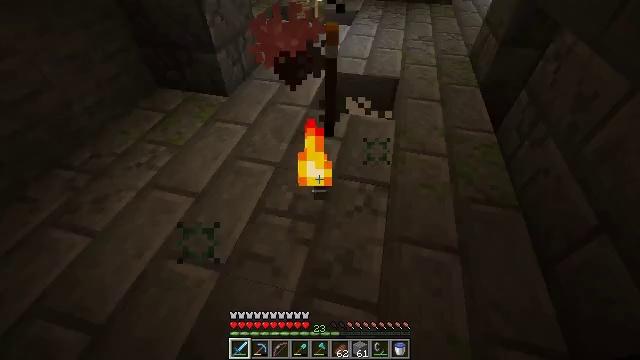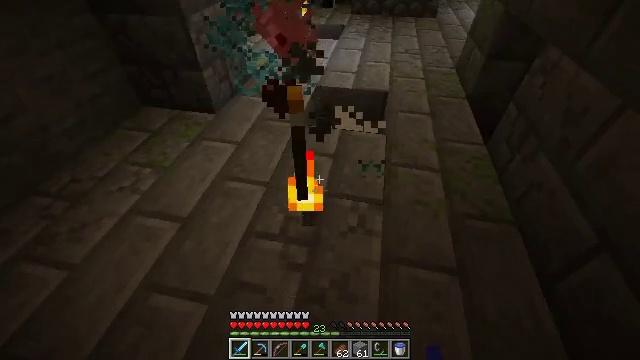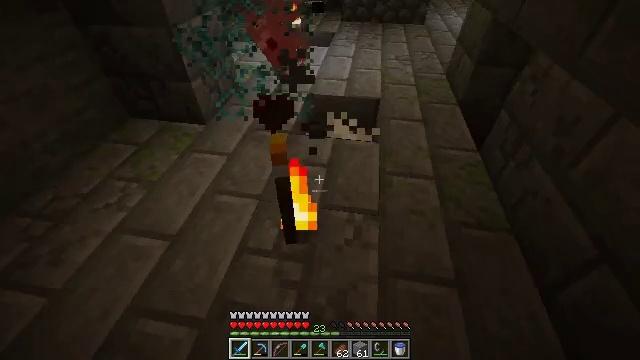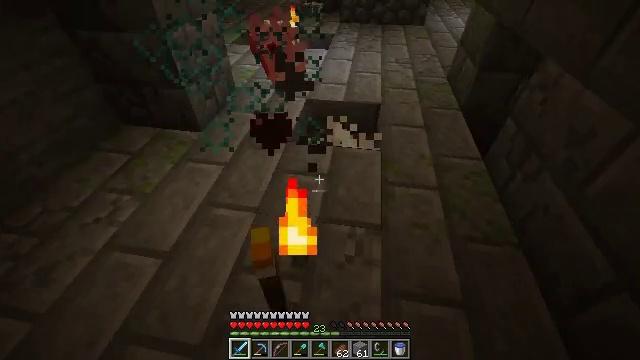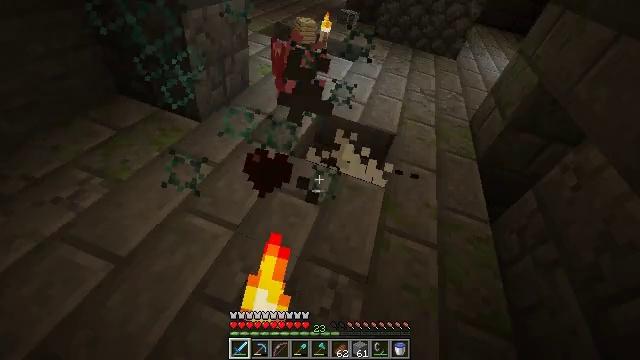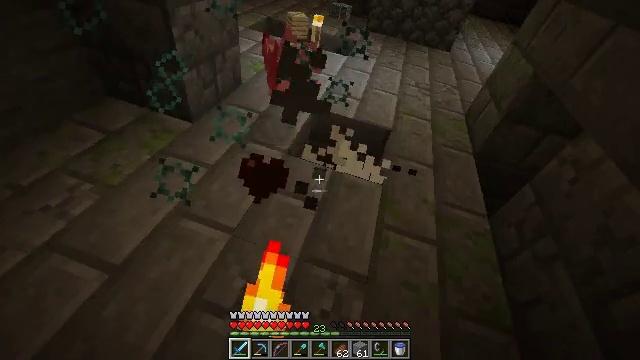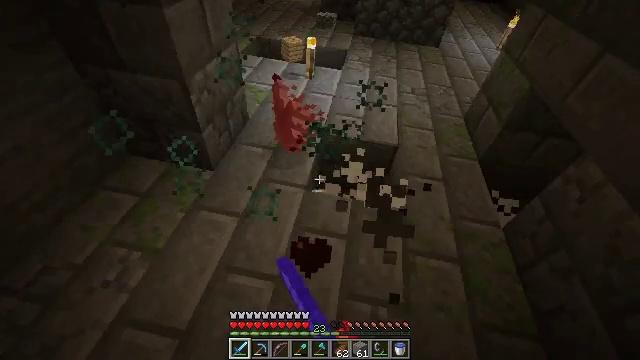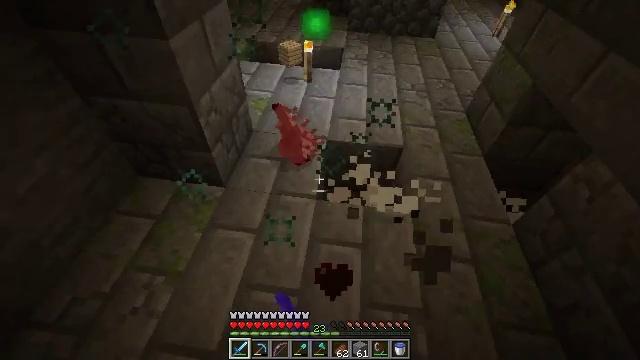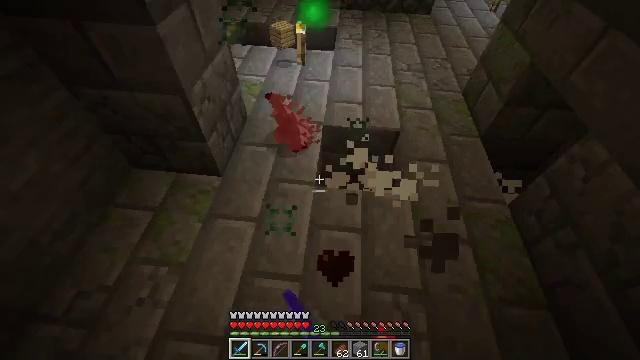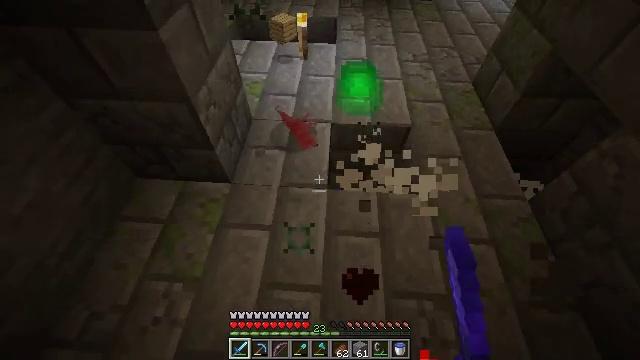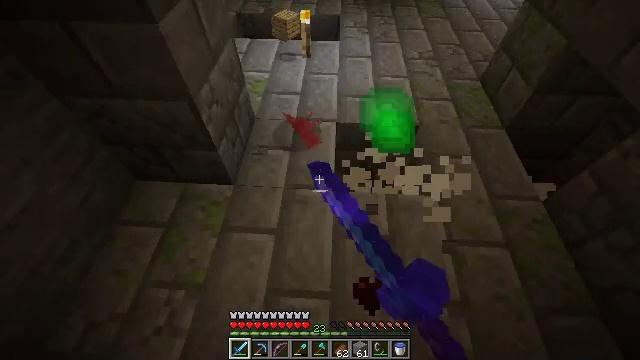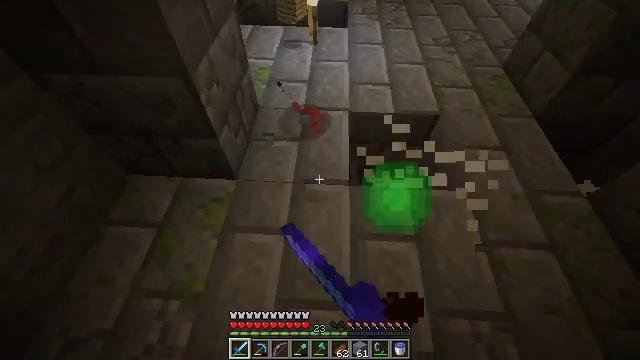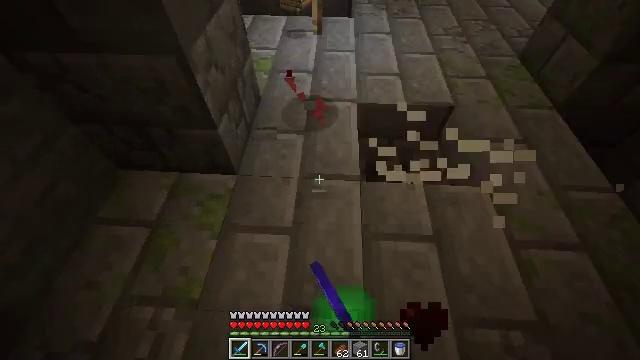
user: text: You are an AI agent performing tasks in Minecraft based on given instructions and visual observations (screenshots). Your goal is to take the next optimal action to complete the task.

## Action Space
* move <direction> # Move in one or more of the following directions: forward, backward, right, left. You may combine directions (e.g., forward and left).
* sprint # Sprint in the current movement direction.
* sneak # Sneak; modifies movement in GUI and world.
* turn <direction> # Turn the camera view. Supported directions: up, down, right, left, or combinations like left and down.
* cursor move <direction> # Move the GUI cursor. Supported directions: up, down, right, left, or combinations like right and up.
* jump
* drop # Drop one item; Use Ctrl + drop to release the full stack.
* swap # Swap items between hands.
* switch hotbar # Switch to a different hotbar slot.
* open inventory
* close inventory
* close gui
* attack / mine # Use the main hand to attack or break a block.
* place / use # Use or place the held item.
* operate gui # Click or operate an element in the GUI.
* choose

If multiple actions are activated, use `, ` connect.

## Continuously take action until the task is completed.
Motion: motion action
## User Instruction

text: Get rid of the infested stone.
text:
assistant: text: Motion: move forward, turn right and up
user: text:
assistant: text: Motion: move forward, turn right and up
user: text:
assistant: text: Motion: move forward
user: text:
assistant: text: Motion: move forward
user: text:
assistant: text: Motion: move forward, turn right, attack / mine
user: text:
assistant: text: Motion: move forward, turn right and down, attack / mine
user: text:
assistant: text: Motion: move forward, turn down, attack / mine
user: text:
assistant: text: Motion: move forward, turn right and down, attack / mine
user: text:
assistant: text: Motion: turn down, attack / mine
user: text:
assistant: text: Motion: attack / mine
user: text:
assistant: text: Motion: attack / mine
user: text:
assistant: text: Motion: no_op
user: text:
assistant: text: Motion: attack / mine